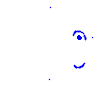
Particle: pion